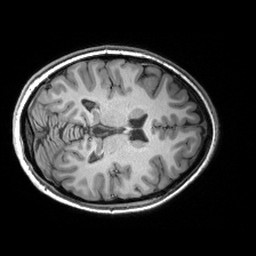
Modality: T1w
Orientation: axial
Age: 22
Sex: female
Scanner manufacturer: siemens
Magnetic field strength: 3 T
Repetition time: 2.53 s
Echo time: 0.00299 s